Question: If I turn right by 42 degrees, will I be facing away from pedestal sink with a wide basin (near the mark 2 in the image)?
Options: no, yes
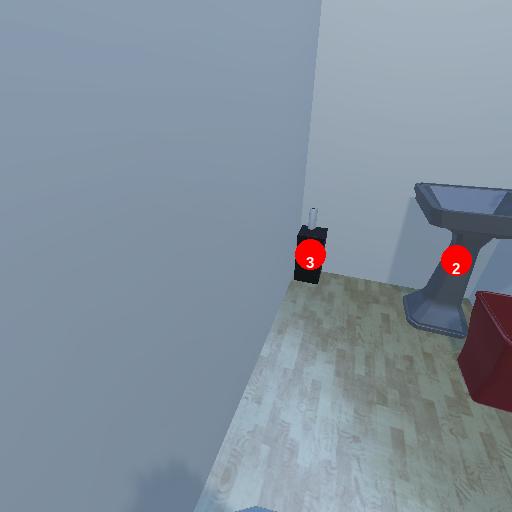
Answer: no